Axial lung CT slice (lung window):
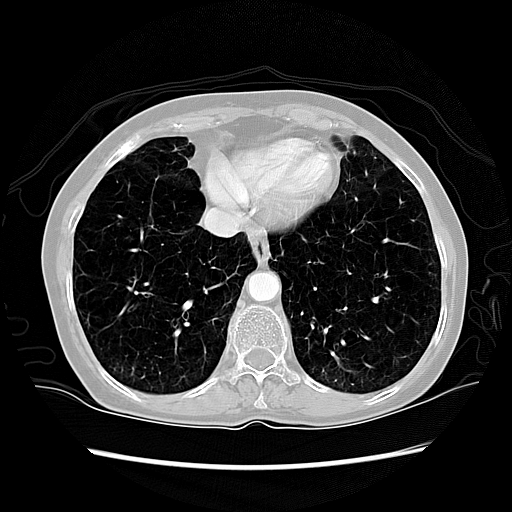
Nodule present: no